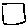
Label: square